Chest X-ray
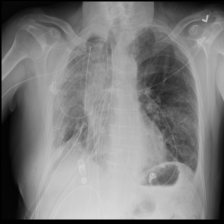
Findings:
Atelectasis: negative
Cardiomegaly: negative
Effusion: positive
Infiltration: negative
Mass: negative
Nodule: negative
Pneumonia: negative
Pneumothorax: positive
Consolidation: negative
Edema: negative
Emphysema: negative
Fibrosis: negative
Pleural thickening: negative
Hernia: negative